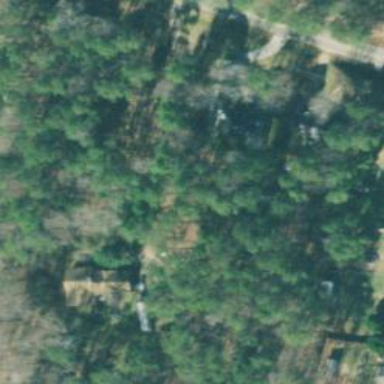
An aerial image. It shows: Driveway.